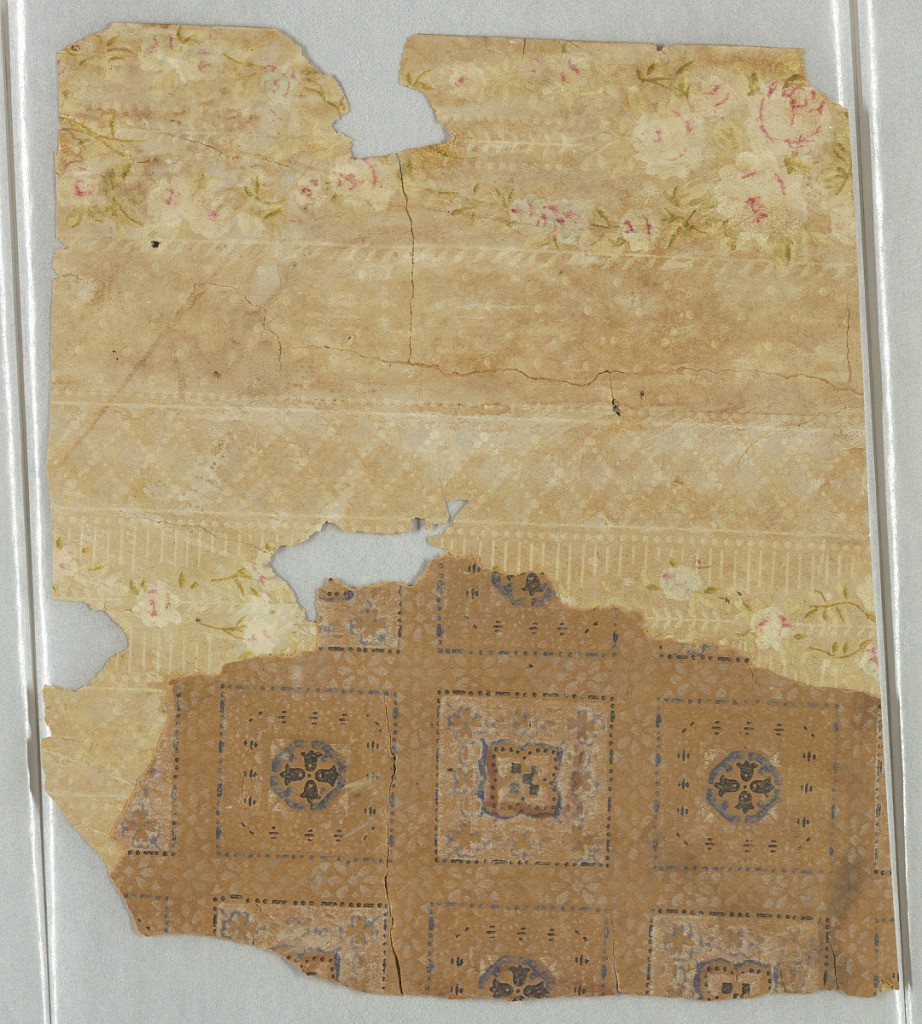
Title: Sidewall
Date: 1900–1910
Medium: Machine-printed paper
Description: a) beneath "b", ungrounded paper on which is printed a ladder stripe with flowers, alternating with a stripe diapered with lozenges, and a plain stripe. b) Squares in blue and white, two types of foliate decoration which alternate on brown ungrounded paper. Squares are in rows separated by spaces.